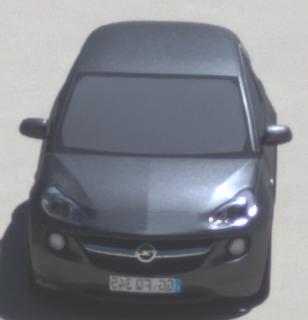
Make: Opel
Model: ADAM 1.2
Detailed model: ADAM
Model produced from: 2013/01
Model produced until: 2014/11
Doors: 3
Color: gray
Road condition: dry road
Daytime: midday
Contrast: high contrast